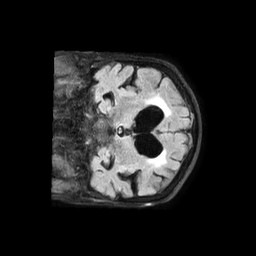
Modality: FLAIR
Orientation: coronal
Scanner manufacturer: philips
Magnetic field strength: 1.5 T
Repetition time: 6 s
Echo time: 0.102 s